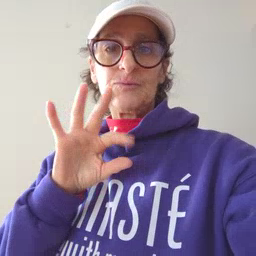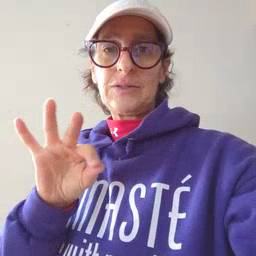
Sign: frenchfries